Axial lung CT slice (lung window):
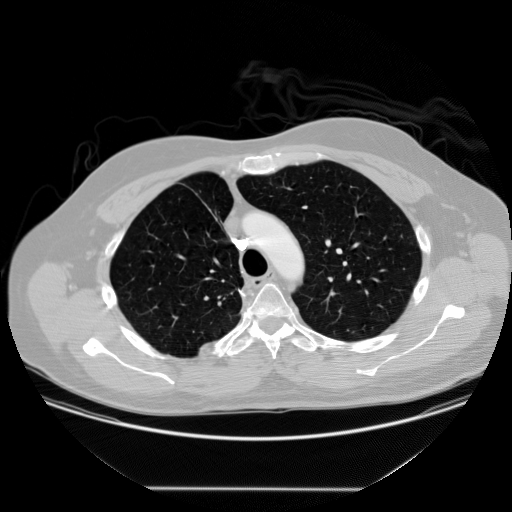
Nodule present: no